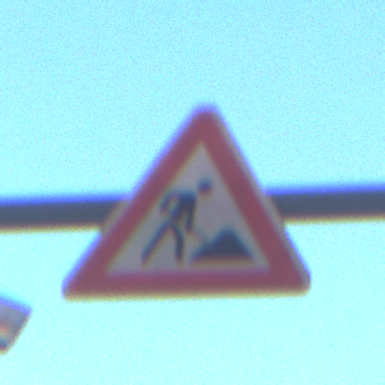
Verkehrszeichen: Arbeitsstelle
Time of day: SunriseSunset
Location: Outdoor (Urban)
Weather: Clear
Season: NotSpecified
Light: Natural